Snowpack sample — Snodgrass Mountain, Crested Butte, Colorado (2/4/25, 12:06 PM MST)
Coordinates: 38.923, -106.968
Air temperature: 35 °F
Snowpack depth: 80 cm
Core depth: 70 cm
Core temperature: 32 °F
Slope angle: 14°, slope face: 78°
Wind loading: low
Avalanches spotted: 0
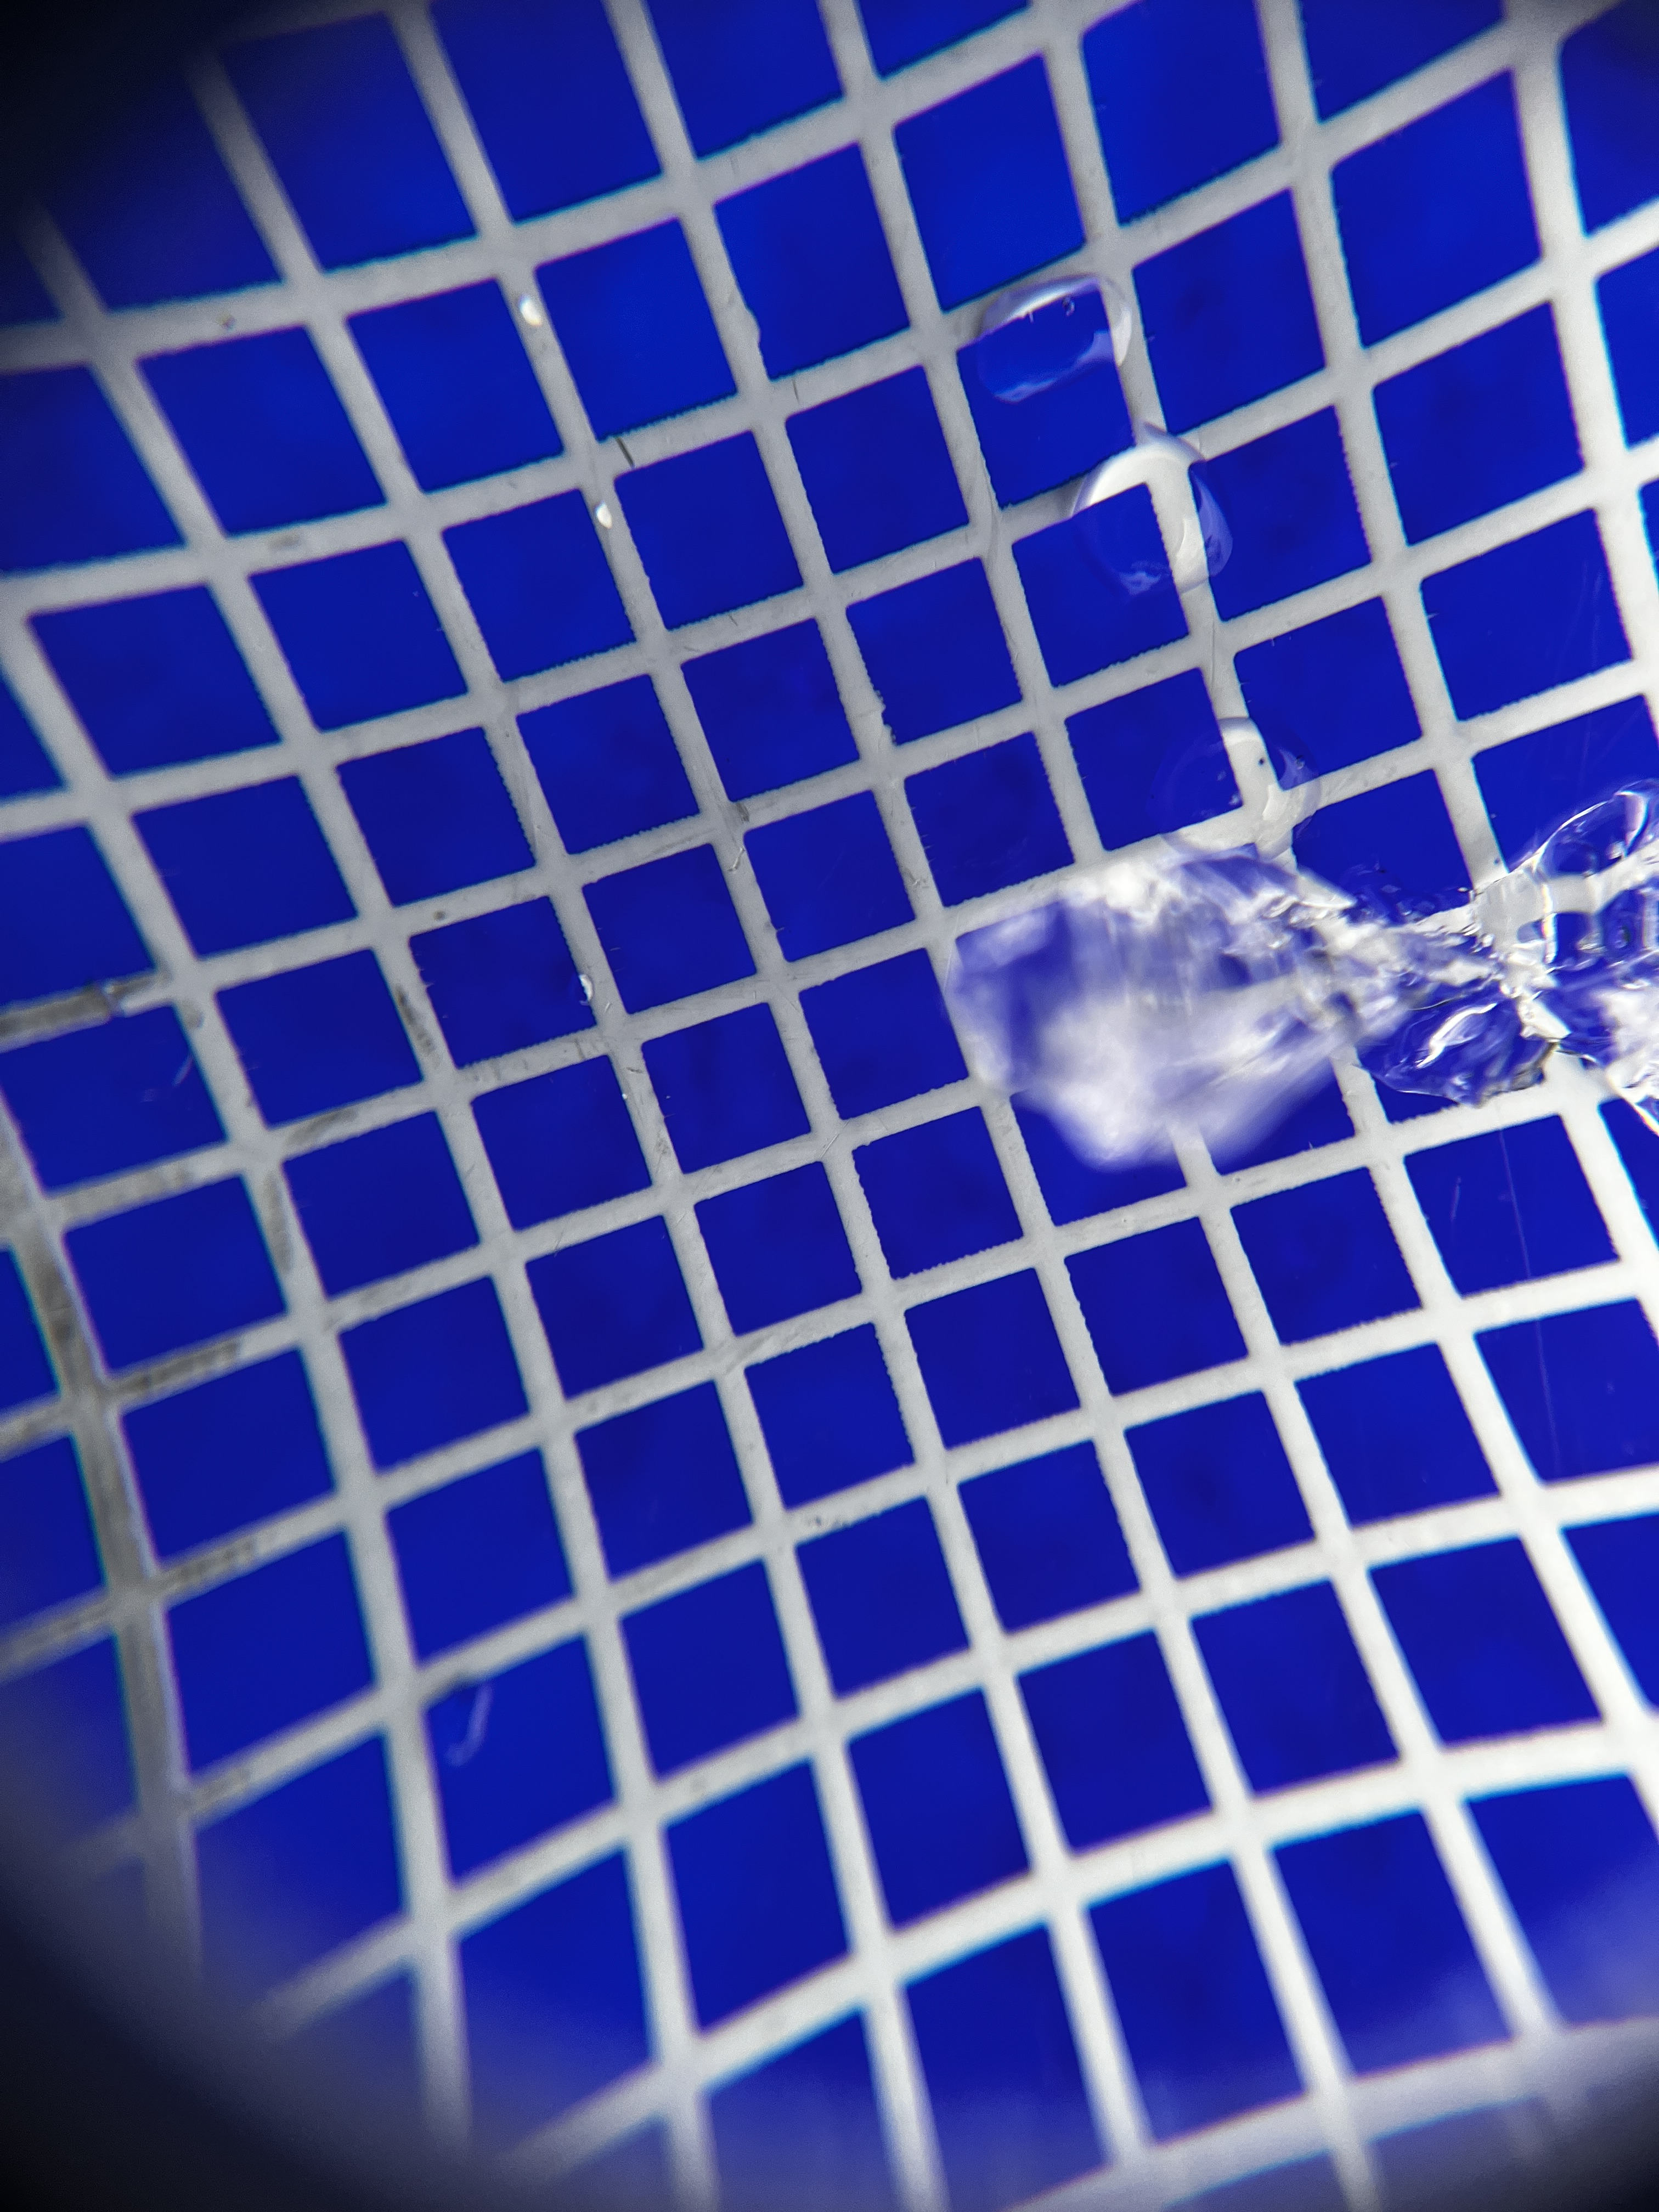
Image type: magnified_profile
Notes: No avalanches nearby, unusually warm weather for the last month reported by residents, Collected 25 yards from treeline